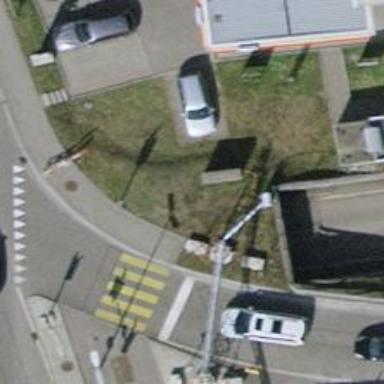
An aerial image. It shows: Asphalt footway with crossing that has traffic signals and island.